A scalogram of one vibration snapshot from a rotating bearing is shown, computed with a continuous wavelet transform. Diagnose the bearing from this image, choosing from: normal, inner_race, outer_race, ball.
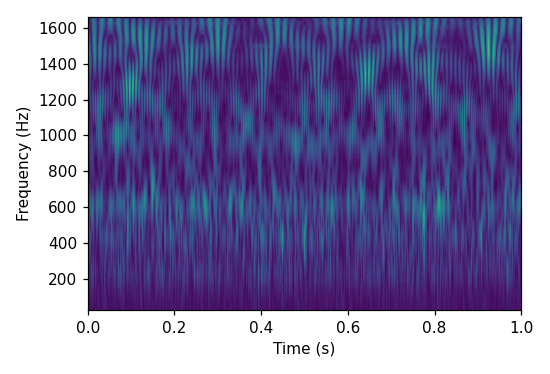
Answer: outer_race